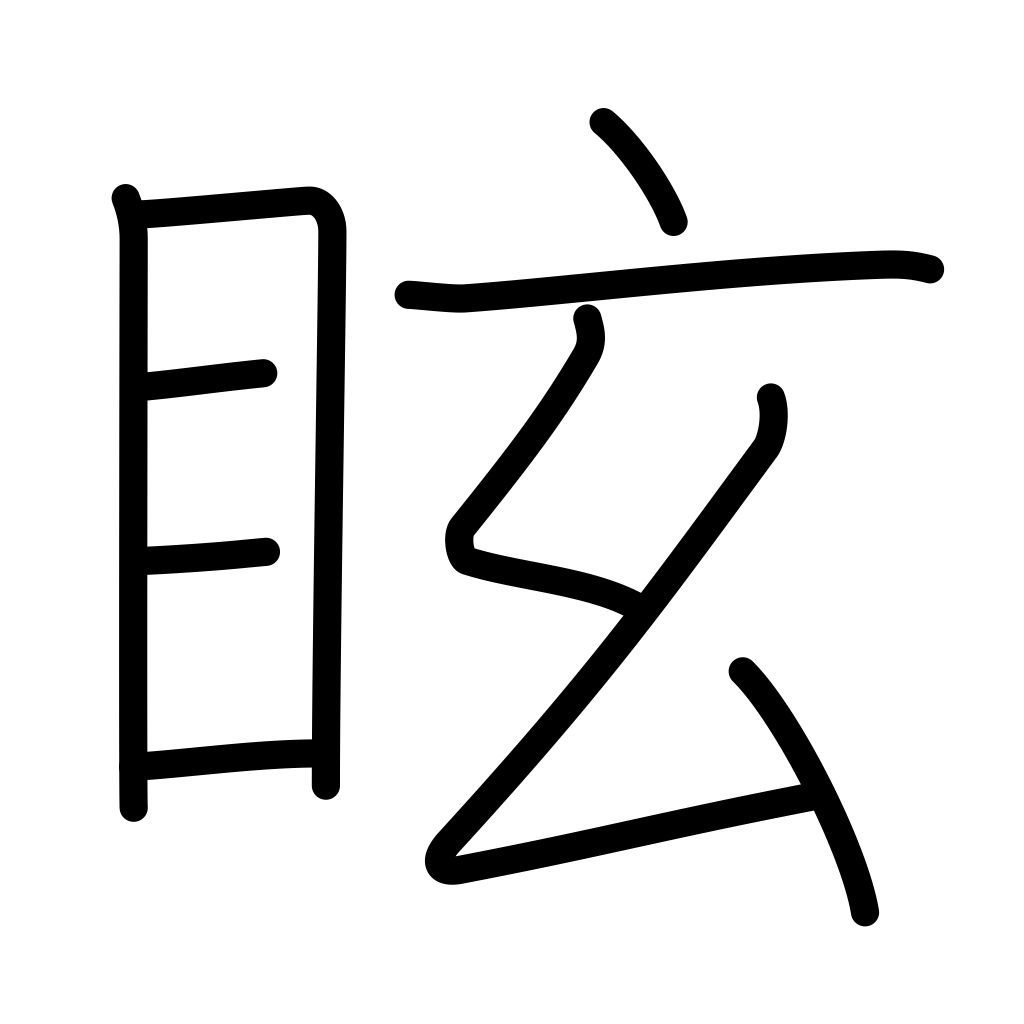
Meaning: faint, dizzy